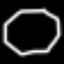
Label: octagon